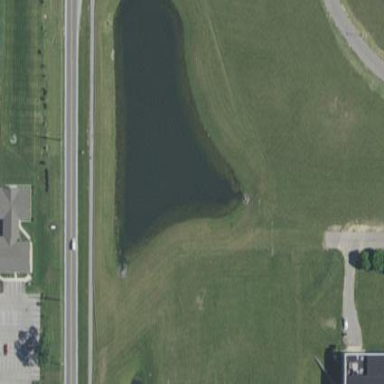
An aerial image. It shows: Pond with natural water.